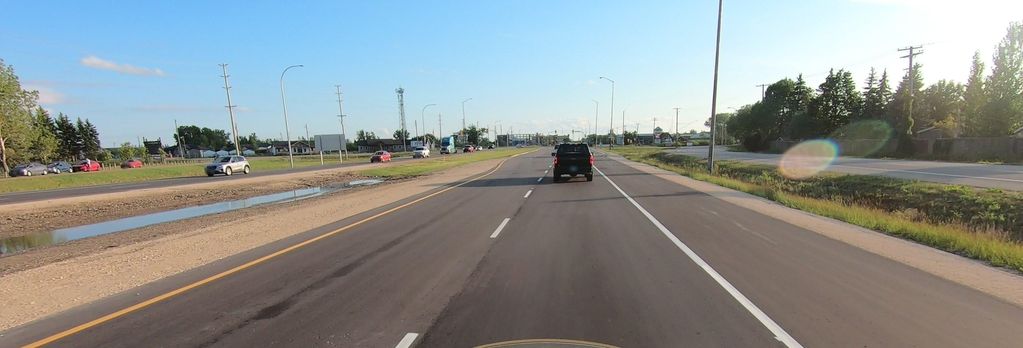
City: winnipeg